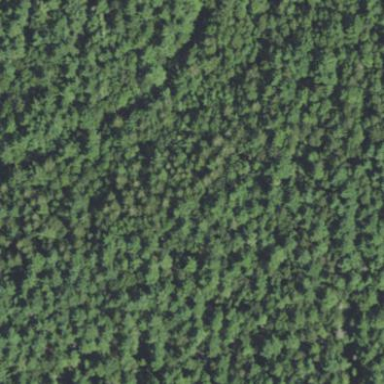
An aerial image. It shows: Nature reserve within forest area.